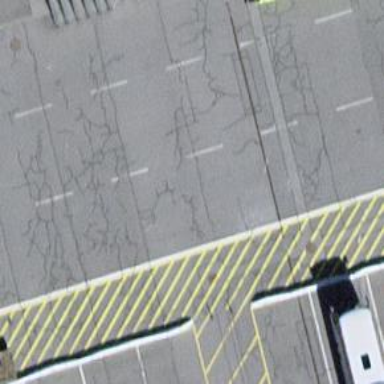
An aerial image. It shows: Public transport stop position.